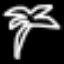
Label: palm tree